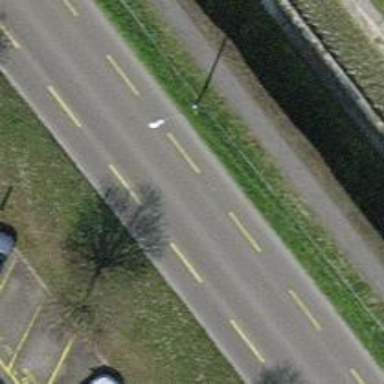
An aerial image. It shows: Secondary road with asphalt surface. It has lane for cyclists on both sides and sidewalk.